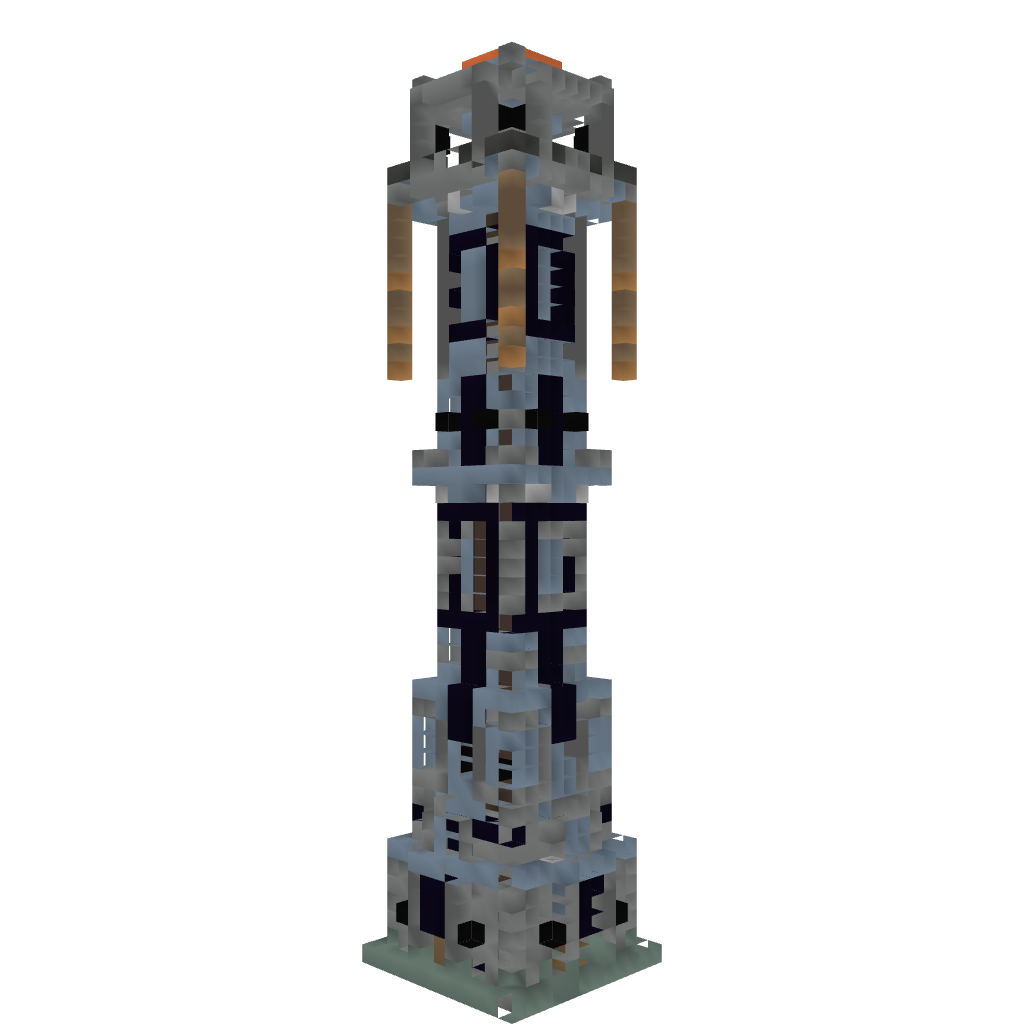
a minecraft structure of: Ornated Stone Tower